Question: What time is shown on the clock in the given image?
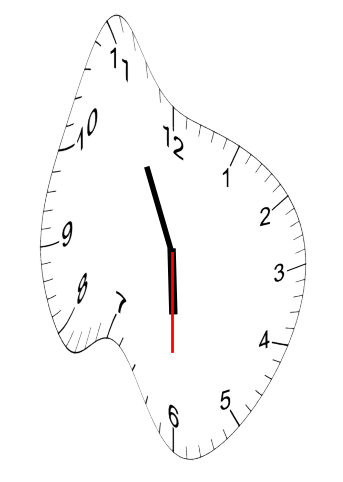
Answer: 05:55:30